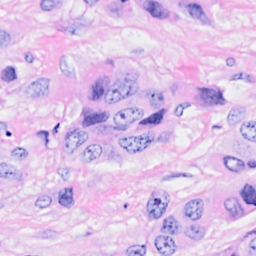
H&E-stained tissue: Breast